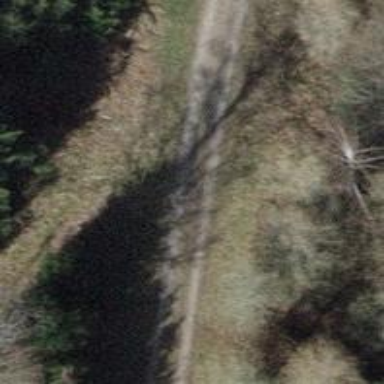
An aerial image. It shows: Gravel track.